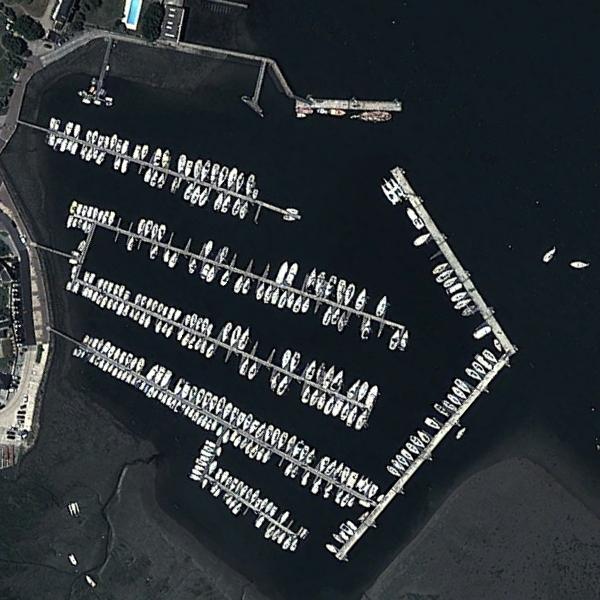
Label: Port